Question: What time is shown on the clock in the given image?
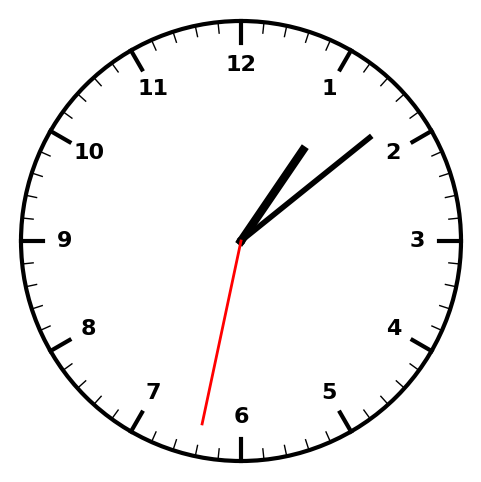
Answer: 01:08:32